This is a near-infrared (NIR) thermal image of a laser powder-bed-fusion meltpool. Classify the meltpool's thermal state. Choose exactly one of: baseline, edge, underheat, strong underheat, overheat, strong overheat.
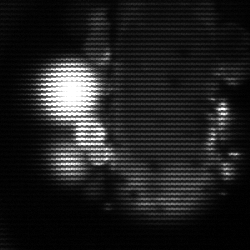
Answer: strong underheat